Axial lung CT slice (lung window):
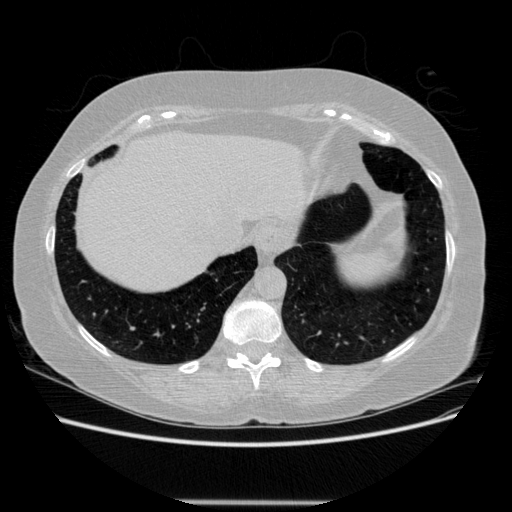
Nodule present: no